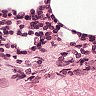
Metastatic tissue present: no